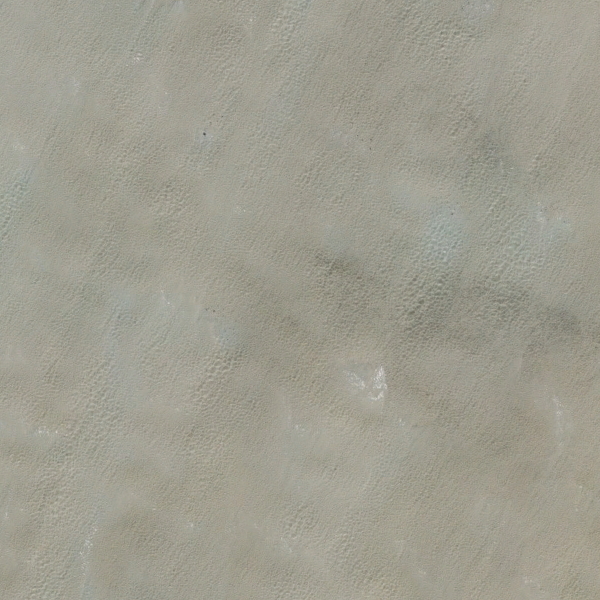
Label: Desert